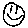
Label: smiley face